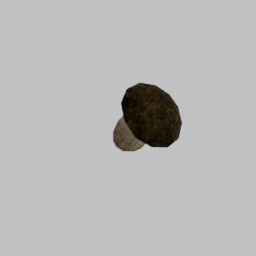
Label: nature